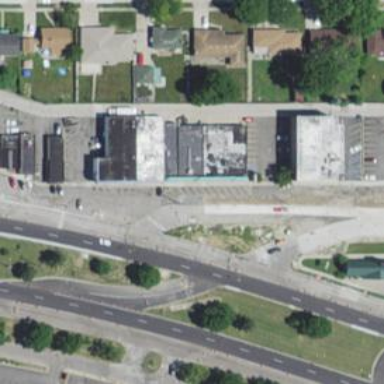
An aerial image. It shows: Tertiary road with separate sidewalks.